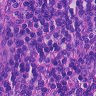
Metastatic tissue present: no